Question: Every time I save my code (Ctrl + S), I get a pop-up in eclipse saying that there is an update conflict on the file system:

I am pretty sure there is no other process changing the file. Is there a way I can disable this warning in eclipse? Or does anyone know why it keeps popping up?
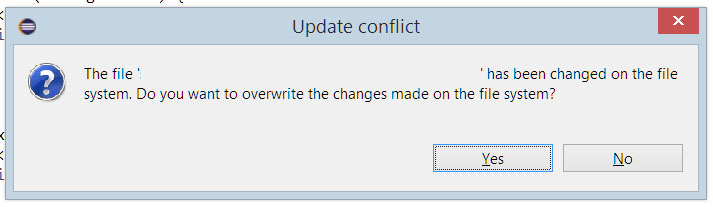
Answer: I believe figured it out. I am saving my project to OneDrive, and I think the cloud synchronization is the reason for the pop-up.